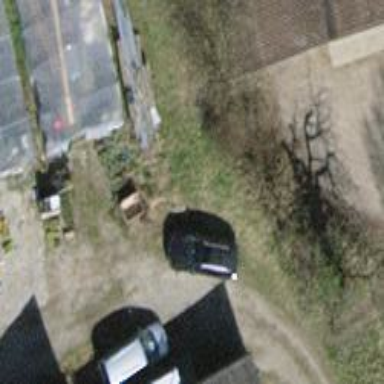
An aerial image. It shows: Hedge acting as barrier.